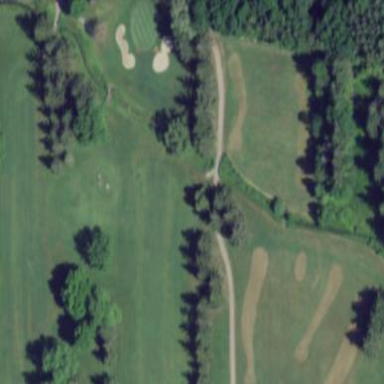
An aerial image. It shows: Water hazard in golf course. The hazard is natural water feature.